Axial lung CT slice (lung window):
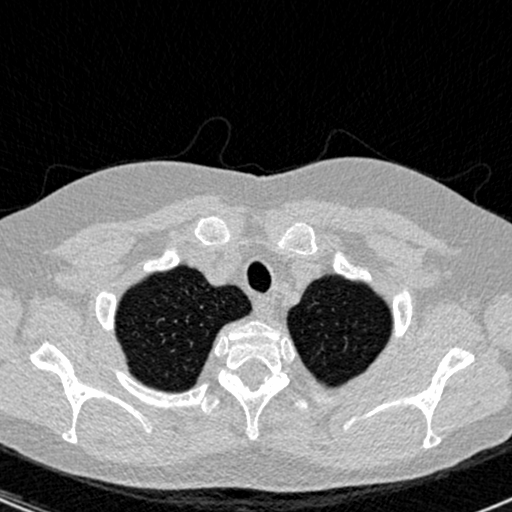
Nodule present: no